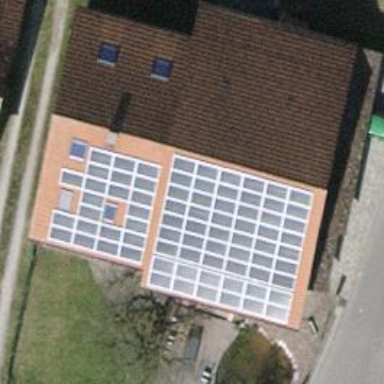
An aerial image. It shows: Solar power generator with photovoltaic panels.